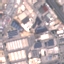
Land use / land cover: Industrial